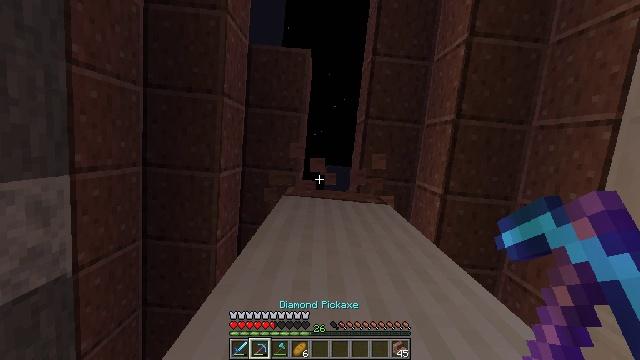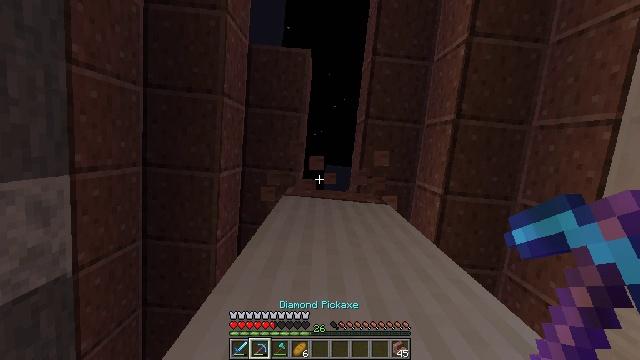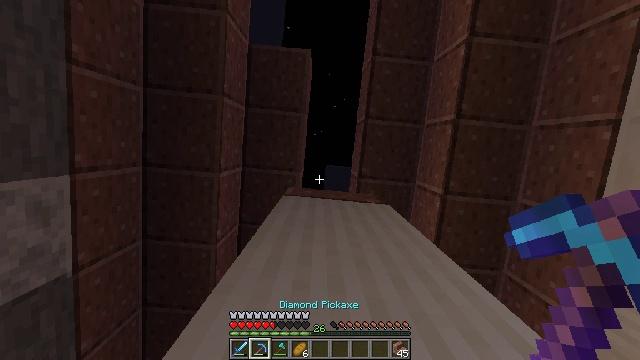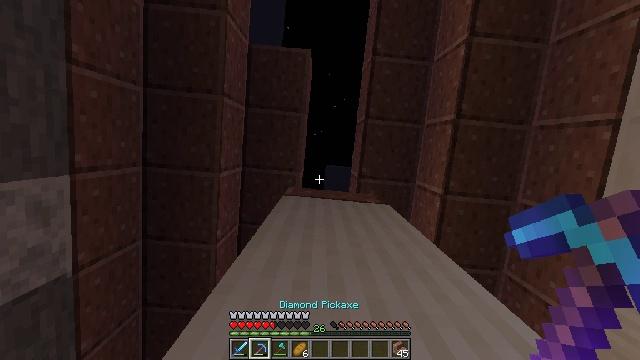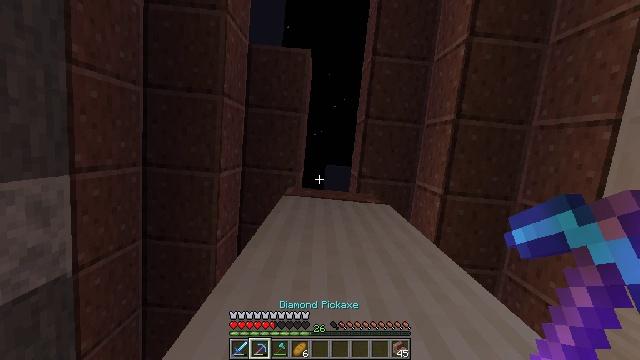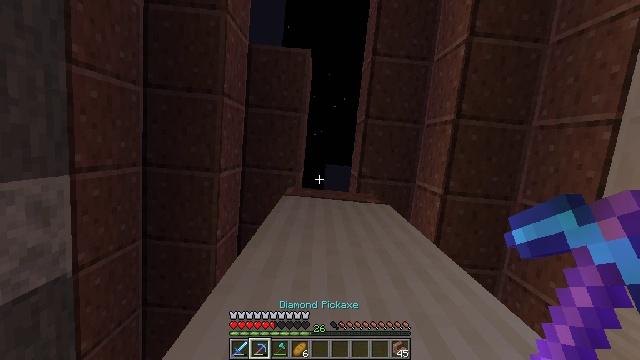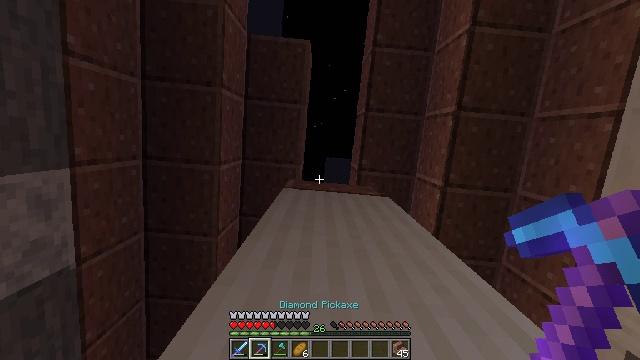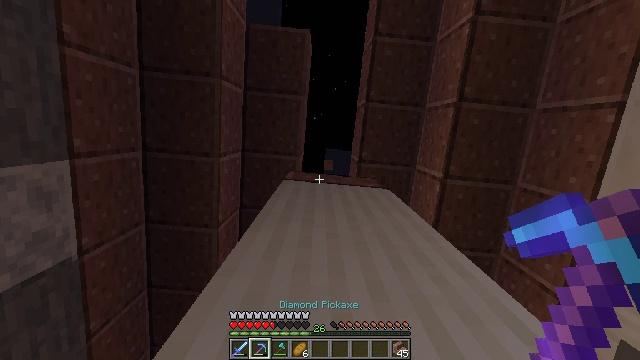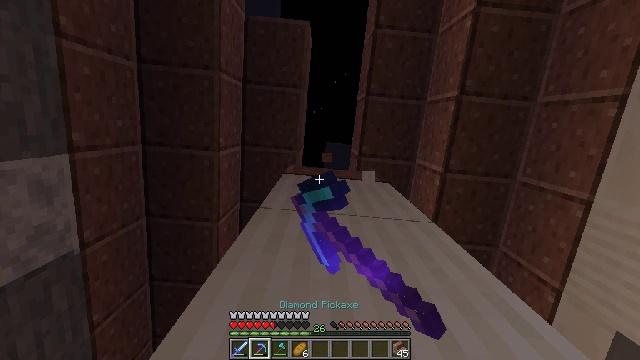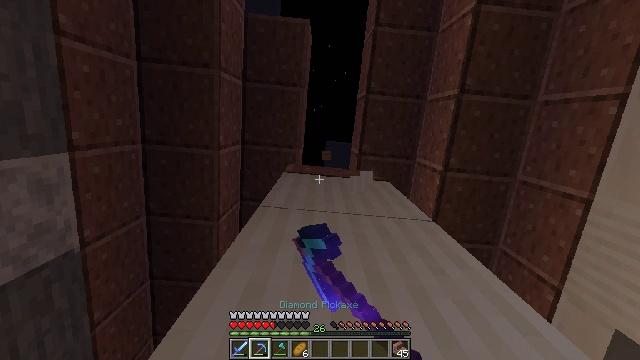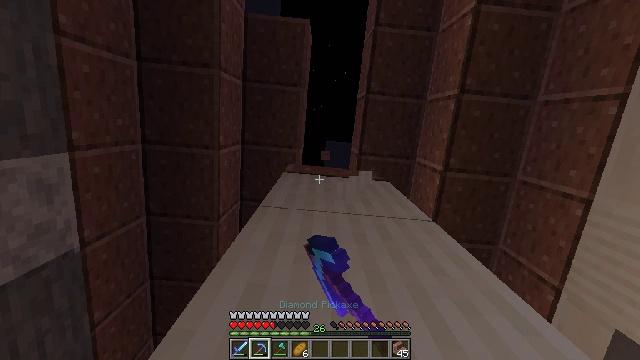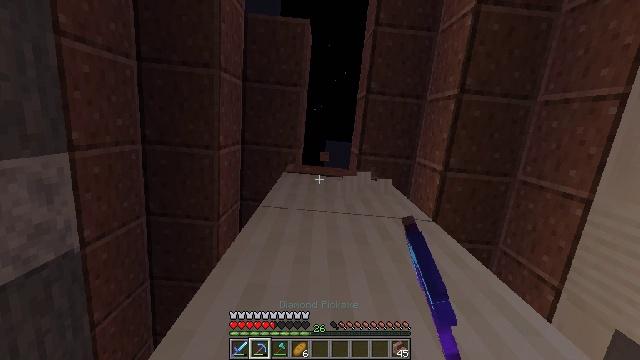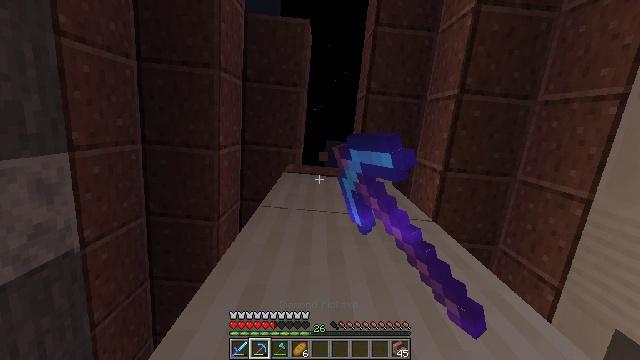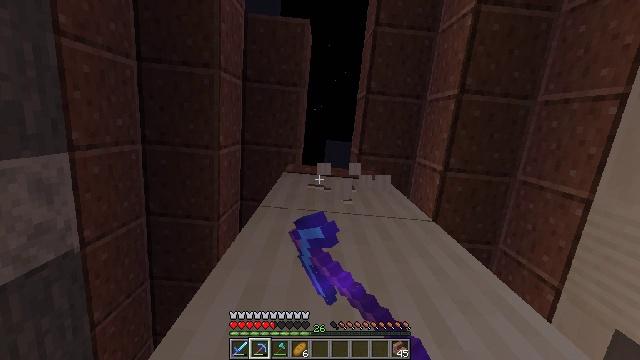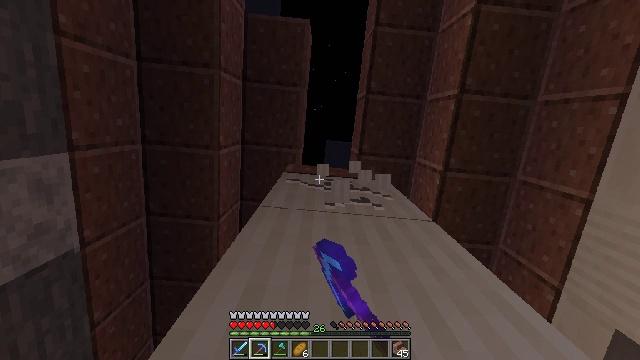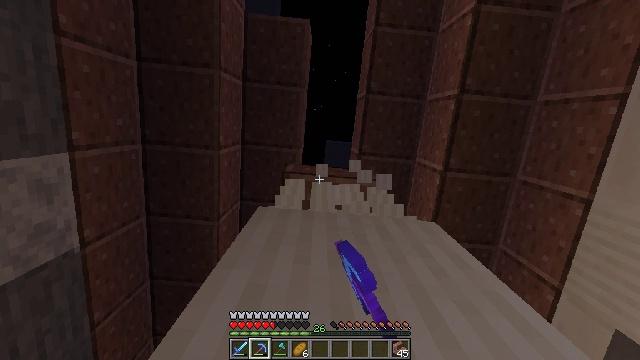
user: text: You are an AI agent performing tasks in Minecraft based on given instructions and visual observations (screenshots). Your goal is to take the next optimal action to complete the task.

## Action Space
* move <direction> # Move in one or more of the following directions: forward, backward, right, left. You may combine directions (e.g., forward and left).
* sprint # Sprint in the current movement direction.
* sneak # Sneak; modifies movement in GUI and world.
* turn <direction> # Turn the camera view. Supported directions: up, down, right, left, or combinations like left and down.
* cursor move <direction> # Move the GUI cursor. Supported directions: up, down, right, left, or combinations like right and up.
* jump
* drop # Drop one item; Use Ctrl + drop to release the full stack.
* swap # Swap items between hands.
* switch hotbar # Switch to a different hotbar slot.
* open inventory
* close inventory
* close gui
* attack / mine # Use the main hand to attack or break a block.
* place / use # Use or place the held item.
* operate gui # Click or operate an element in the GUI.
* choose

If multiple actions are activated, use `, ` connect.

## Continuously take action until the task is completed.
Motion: motion action
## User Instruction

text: Extract the quartz pillar from a building.
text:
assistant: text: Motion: attack / mine
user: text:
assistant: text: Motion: attack / mine
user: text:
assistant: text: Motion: attack / mine
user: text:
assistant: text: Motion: attack / mine
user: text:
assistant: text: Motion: attack / mine
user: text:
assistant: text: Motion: turn down, attack / mine
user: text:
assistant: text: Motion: turn down, attack / mine
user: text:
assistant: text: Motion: turn down, attack / mine
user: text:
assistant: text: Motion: attack / mine
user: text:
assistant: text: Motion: attack / mine
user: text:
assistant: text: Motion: attack / mine
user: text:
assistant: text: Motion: attack / mine
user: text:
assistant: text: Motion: attack / mine
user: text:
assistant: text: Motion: attack / mine
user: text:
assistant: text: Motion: attack / mine
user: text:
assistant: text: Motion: attack / mine
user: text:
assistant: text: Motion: attack / mine
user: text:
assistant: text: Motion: no_op
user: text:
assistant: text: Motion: no_op
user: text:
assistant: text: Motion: no_op
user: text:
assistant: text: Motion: no_op